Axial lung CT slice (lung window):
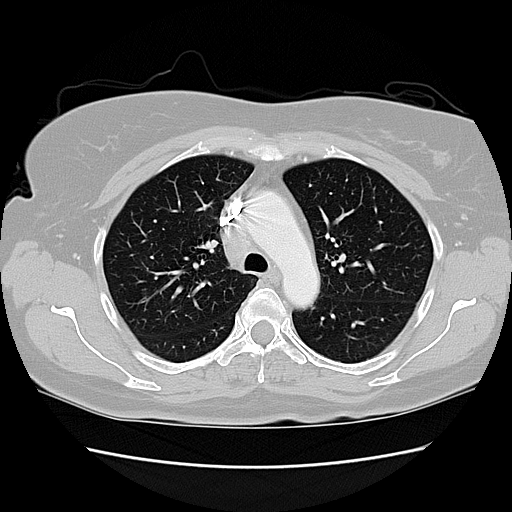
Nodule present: no